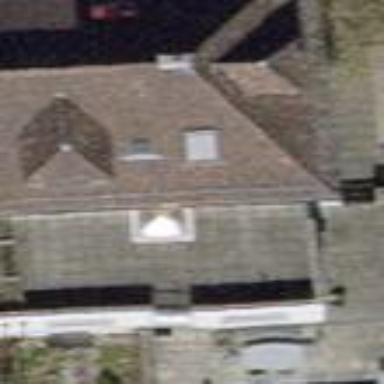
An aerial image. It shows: Semidetached house with tiled roof.